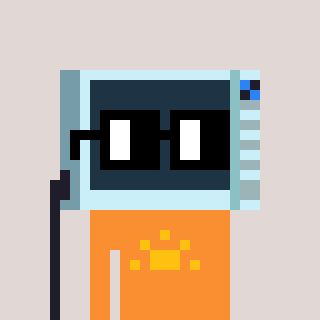
a pixel art character with square black glasses, a microwave-shaped head and a orange-colored body on a warm background